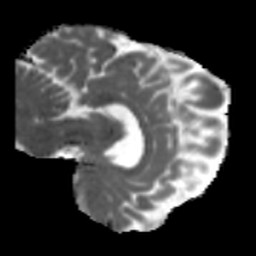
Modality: MD
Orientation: sagittal
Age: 42
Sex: male
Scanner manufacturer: siemens
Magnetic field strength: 3 T
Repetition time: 5.47 s
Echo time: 0.0854 s